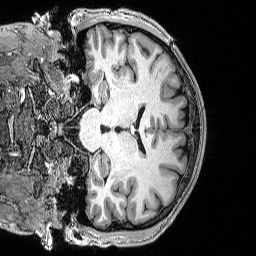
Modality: T1w
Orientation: coronal
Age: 23
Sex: male
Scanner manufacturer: siemens
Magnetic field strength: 3 T
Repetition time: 2.53 s
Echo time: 0.0033 s